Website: apple
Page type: address-validator
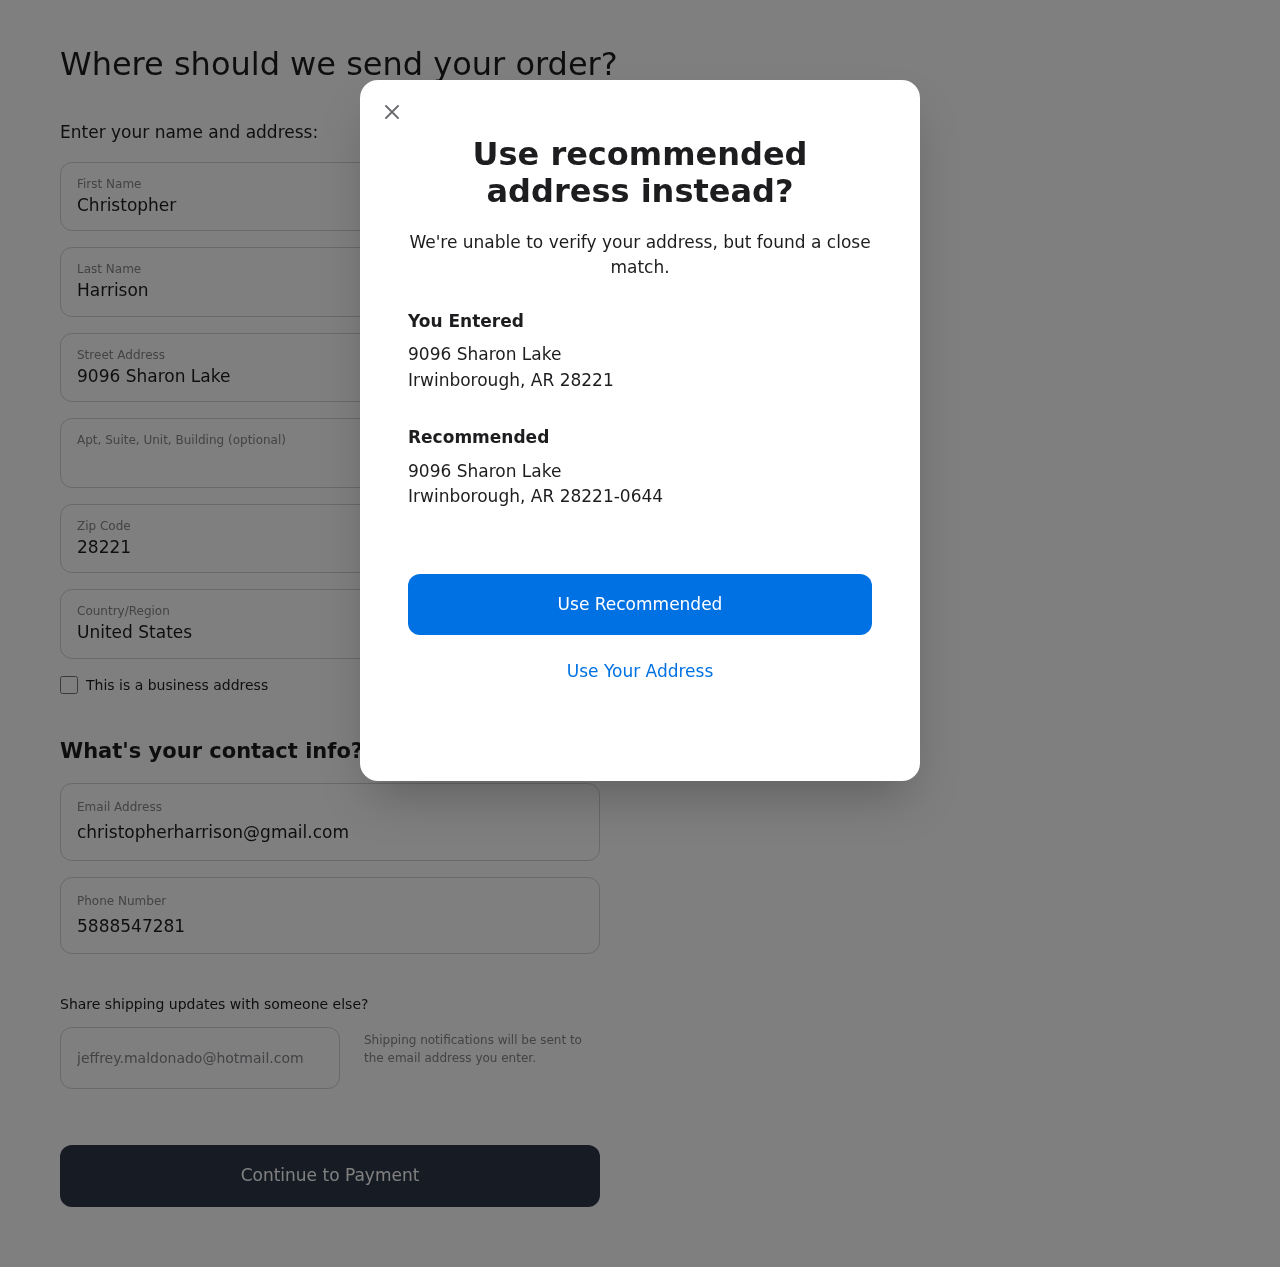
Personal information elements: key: PII_CITY
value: Irwinborough
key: PII_COUNTRY
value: United States
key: PII_EMAIL
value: christopherharrison@gmail.com
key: PII_FIRSTNAME
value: Christopher
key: PII_GIFT_EMAIL
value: jeffrey.maldonado@hotmail.com
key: PII_LASTNAME
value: Harrison
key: PII_PHONE
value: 5888547281
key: PII_POSTCODE
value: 28221
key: PII_POSTCODE_FULL
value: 28221-0644
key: PII_STATE_ABBR
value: AR
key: PII_STREET
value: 9096 Sharon Lake
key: PII_CITY2
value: Irwinborough
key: PII_STATE_ABBR2
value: AR